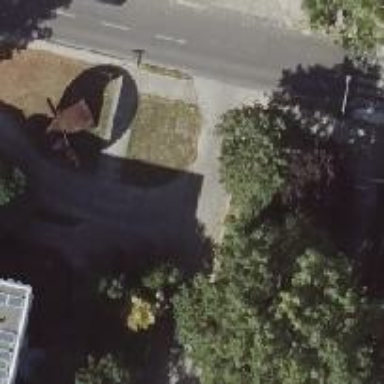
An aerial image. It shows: Residential road with concrete surface. There is separate sidewalk.